Question: The figure describes the ball exchange problem. The white ball can exchange positions with the adjacent colored balls in the 4-neighborhood. The target state is that all balls are arranged in the order of red, blue, green, and yellow from the upper left corner in the order of rows first and columns. How many exchanges are needed?
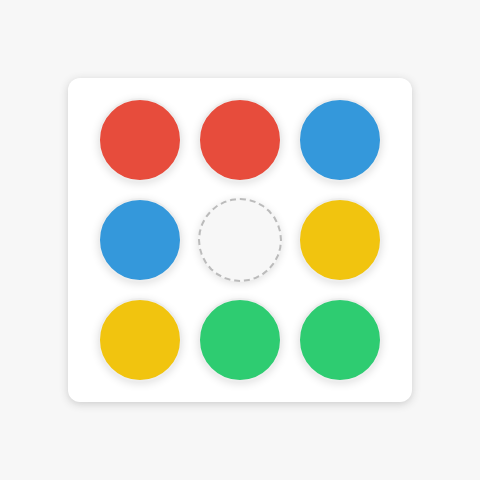
Answer: 6